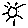
Label: sun